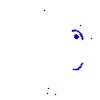
Particle: pion